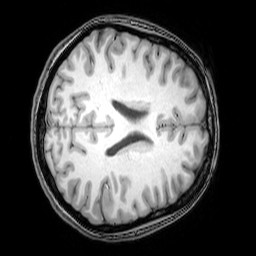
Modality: T1w
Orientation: axial
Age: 25
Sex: female
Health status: healthy
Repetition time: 0.081 s
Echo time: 0.037 s